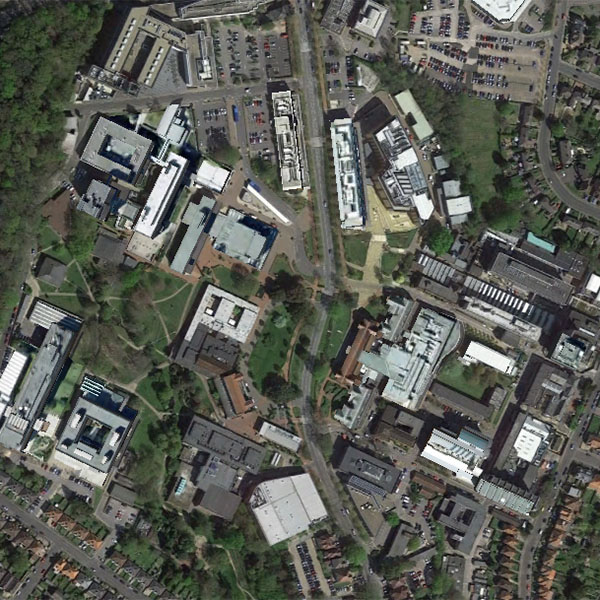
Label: School